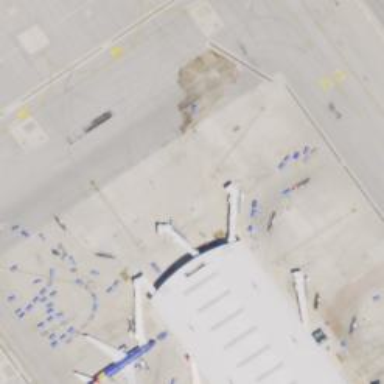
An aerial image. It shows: Airport gate.